Aerial crown-view tile of a tropical tree (Barro Colorado Island, Panama), acquired 20250124:
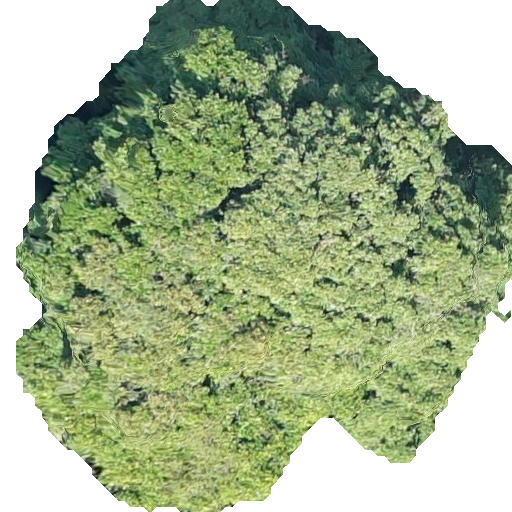
Species: Prioria copaifera
GBIF accepted scientific name: Prioria copaifera
Crown area: 281.015 m²